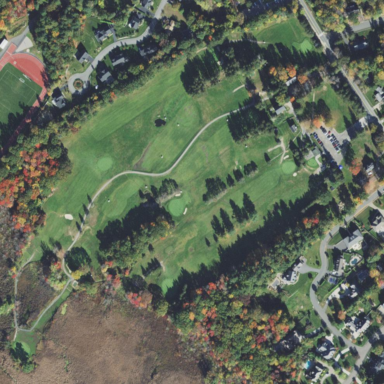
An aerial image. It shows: Golf course surrounded by greenery.